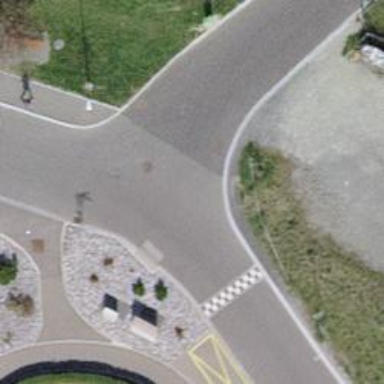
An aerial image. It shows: Residential road with asphalt surface and speed table for traffic calming. There are no sidewalks along the road.